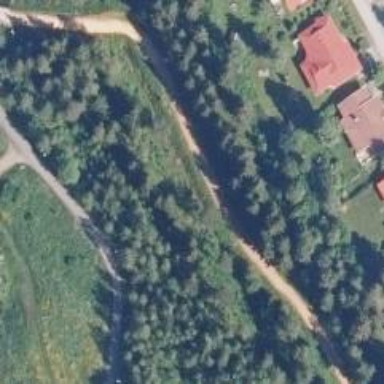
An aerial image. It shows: Nordic path used for leisure. It is track for outdoor activities.